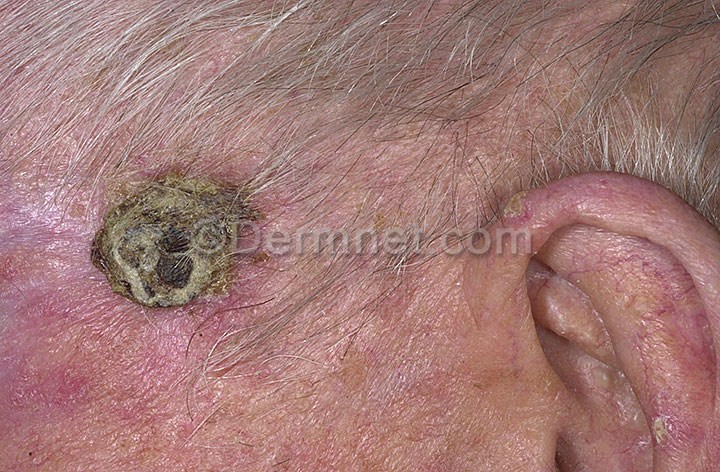
Disease: Actinic Keratosis Basal Cell Carcinoma and other Malignant Lesions